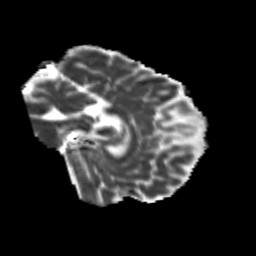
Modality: MD
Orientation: sagittal
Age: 24
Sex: male
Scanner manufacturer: siemens
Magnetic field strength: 3 T
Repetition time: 3.5 s
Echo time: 0.104 s